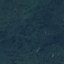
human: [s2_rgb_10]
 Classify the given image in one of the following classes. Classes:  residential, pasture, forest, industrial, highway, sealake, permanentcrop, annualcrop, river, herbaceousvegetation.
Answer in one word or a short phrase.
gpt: Forest